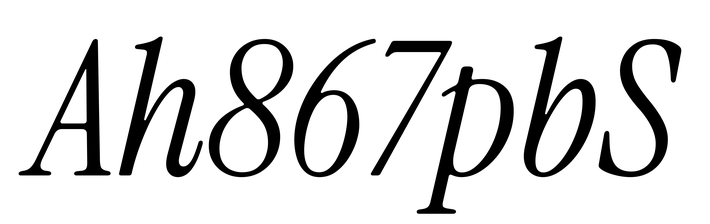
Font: InstrumentSerif-Italic